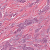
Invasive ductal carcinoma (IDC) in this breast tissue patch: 1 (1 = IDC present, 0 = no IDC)